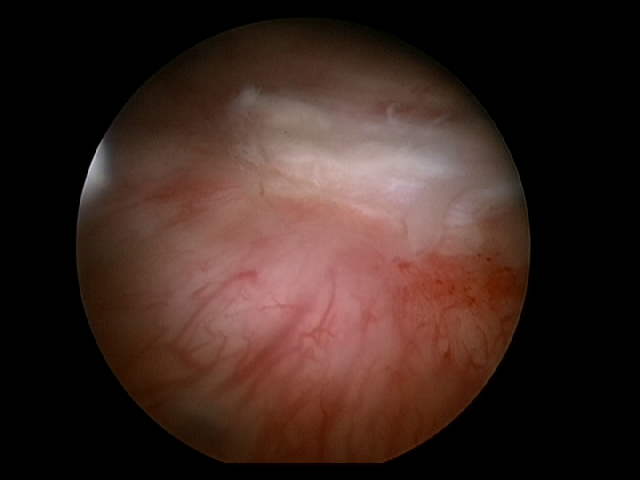
Modality: WLC
Class: Malignant
Subclass: HighGradePapillary
Lesion: L1
Stage: Ta
Morphology: Non-papillary
Bladder cancer association: Yes